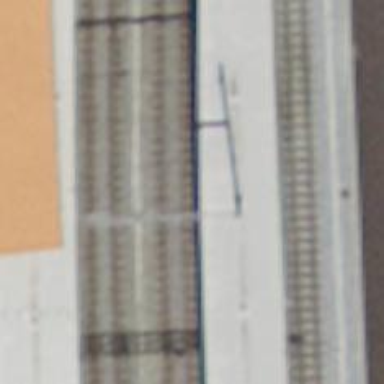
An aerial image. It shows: Public transport stop position.